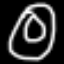
Label: donut